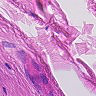
Metastatic tissue present: no